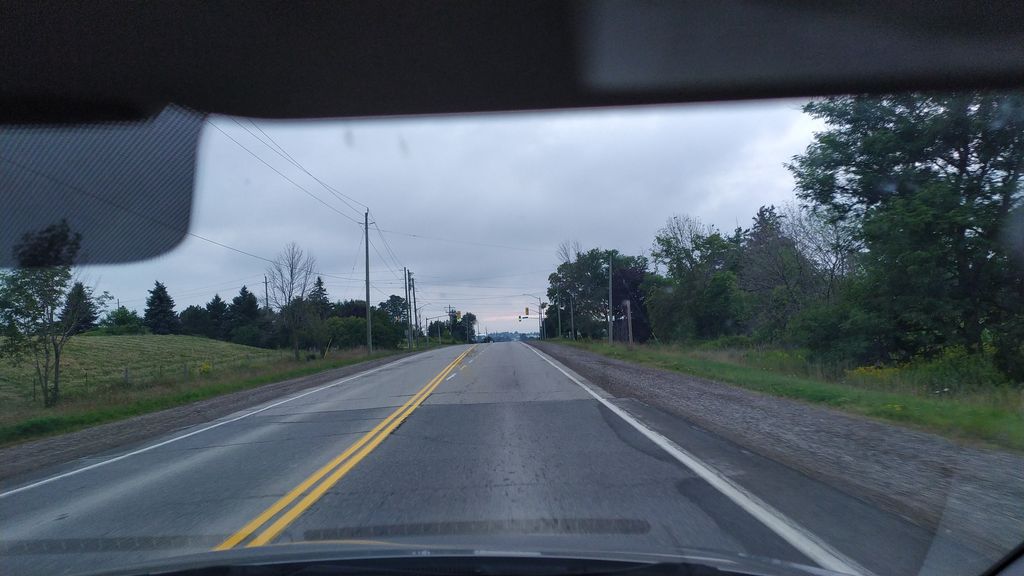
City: kitchener-waterloo